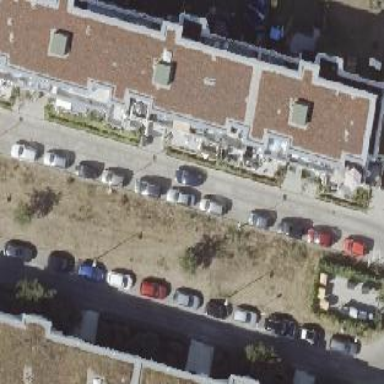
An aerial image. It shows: Building with apartments and flat roof.